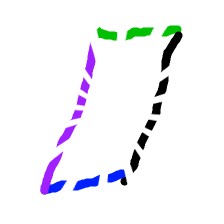
Shape: parallelogram